Question: The text in a 'UILabel' is flickering after being displayed, first appearing with ellipsis on a single line, then occupying the 2 lines it fits in.
Notice that the cell height doesn't change.
<URL>
Here is the problem:
The label "Druz'ia, primite uchastie i napolnite Korobku!" () first appears and misaligned as "Druz'ia, primite uchasti..." during the view transition.

This happens only on iPhone 4s with iOS 8.1. All manipulation with Label (except text assigning) happens in the Storyboard.
What is causing this flickering?
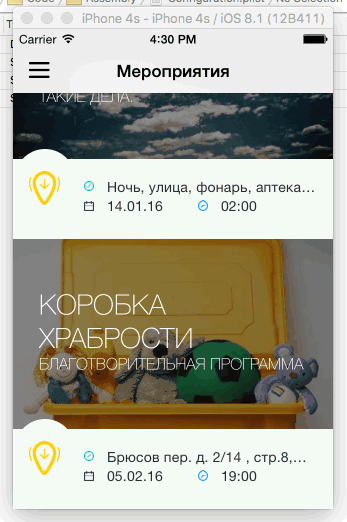
Answer: Assuming you are changing the test in 'cellForRowAtIndexPath', and further assuming this does not happen with all strings, only some with certain length, then this is an iOS bug.
See lengthy discussion on <URL>, and a possible workaround:
'''
override func viewDidLoad() {
super.viewDidLoad()
tableView.setNeedsLayout()
tableView.layoutIfNeeded()
tableView.reloadData()
}
'''
---
I have also noticed that using a small value for 'estimatedRowHeight' such as '20', which is not as tall as the smallest cell, in combination with the doubled 'reloadData()' was also beneficial.
You will need to invoke an extra 'reloadData()' prior 'setNeedsLayout()' when changing the cell width, such as toggling 'tableView.editing'
A robust alternative to tinkering with a label is to use a 'UITextView'.
---
> Find this solution on <URL>.